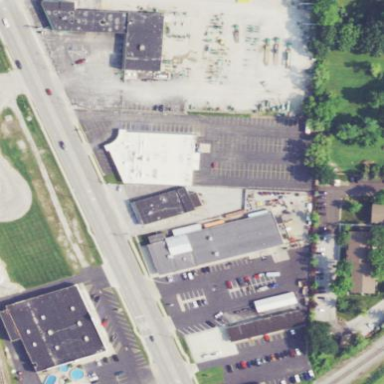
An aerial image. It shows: Commercial area.